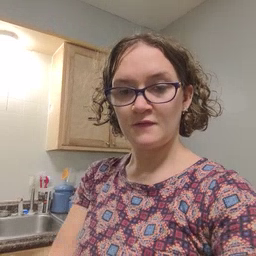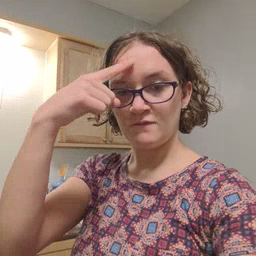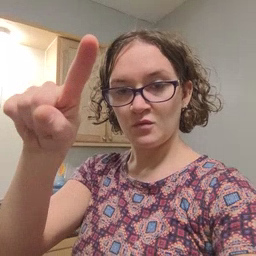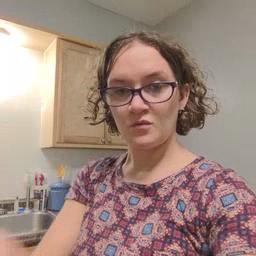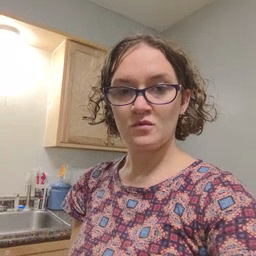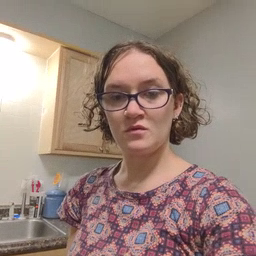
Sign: for